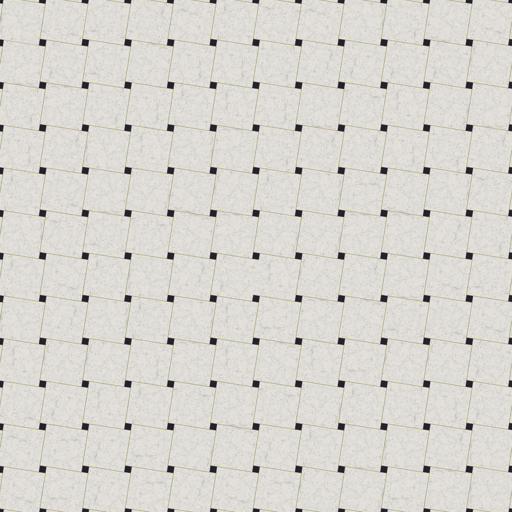
Tags: marble rotated square tiled tiles tilted